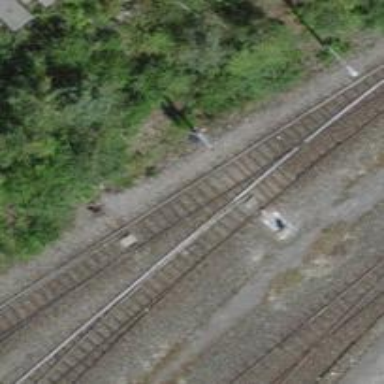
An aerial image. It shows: Railway switch.